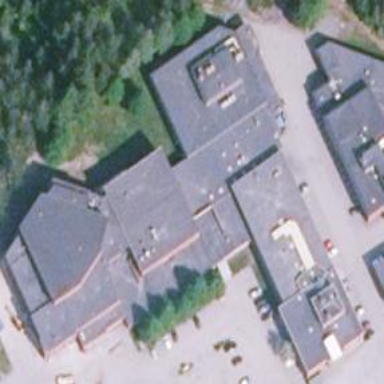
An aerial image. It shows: School building.